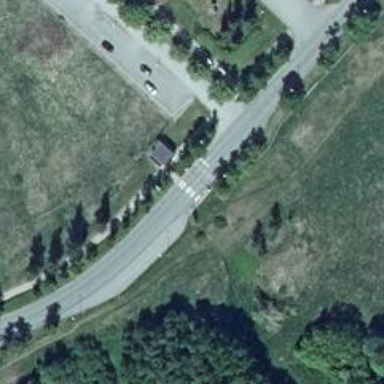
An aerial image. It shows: Uncontrolled road crossing.